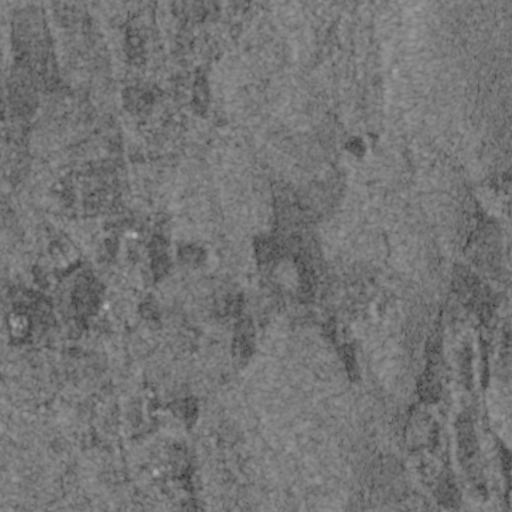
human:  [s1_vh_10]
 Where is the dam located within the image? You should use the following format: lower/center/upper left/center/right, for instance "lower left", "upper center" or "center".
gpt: The dam is located in the lower right of the image.
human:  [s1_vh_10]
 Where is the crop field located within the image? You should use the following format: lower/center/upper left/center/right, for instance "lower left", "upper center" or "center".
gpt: There is no crop field in the image.

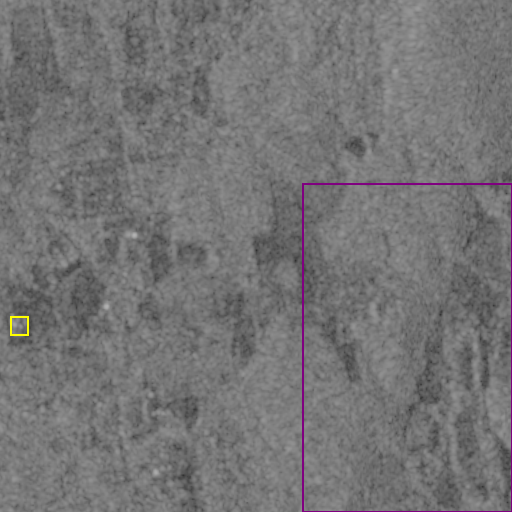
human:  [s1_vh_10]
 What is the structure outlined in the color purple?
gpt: The structure outlined in purple is a park.
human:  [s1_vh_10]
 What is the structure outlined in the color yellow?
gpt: The structure outlined in yellow is a building.
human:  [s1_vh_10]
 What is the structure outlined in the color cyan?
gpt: There is no cyan outline.